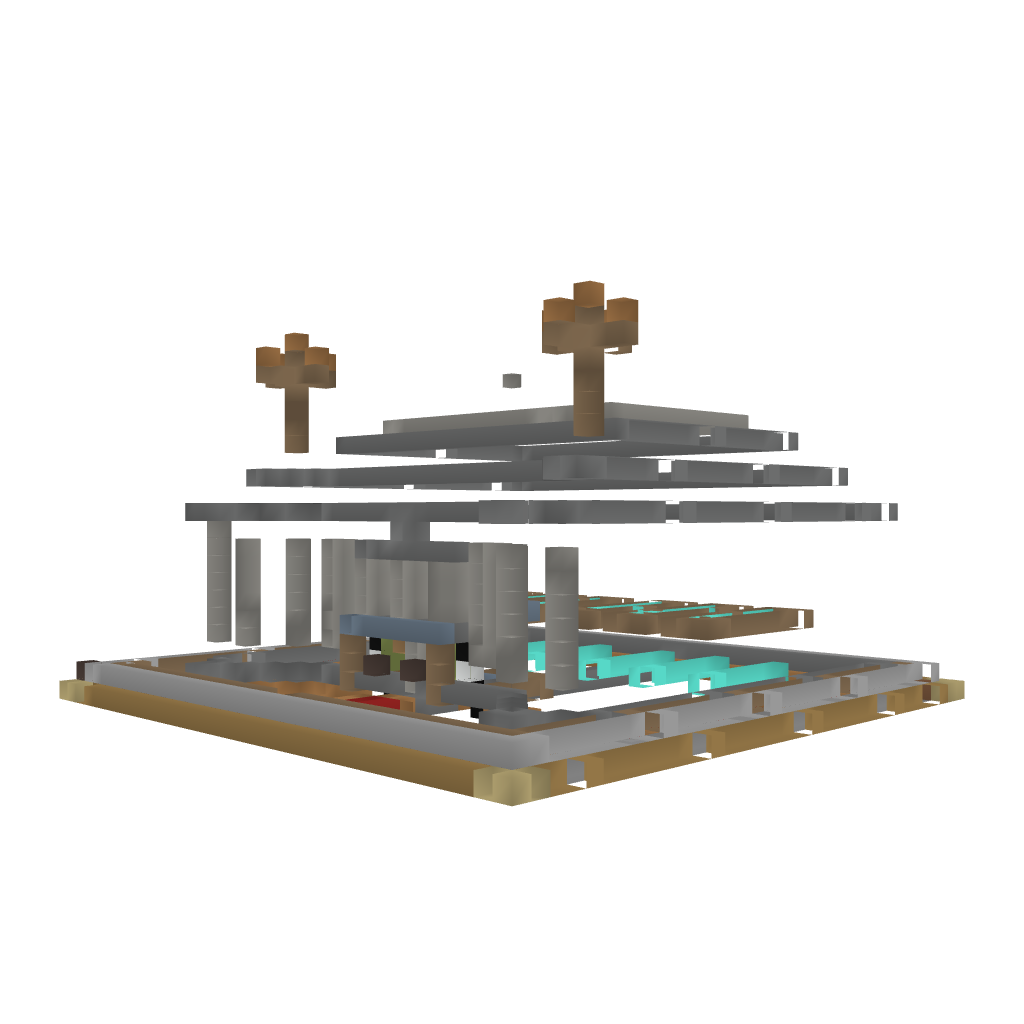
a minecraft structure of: FGN Shop